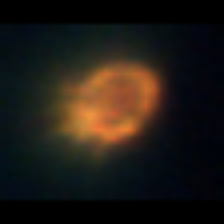
Taxon: Ciliates
Group: Other